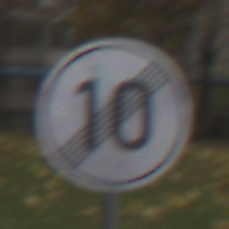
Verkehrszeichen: EndeGeschwindigkeit10
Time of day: MorningAfternoon
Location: Outdoor (Nature)
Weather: Overcast
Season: Autumn
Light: Natural